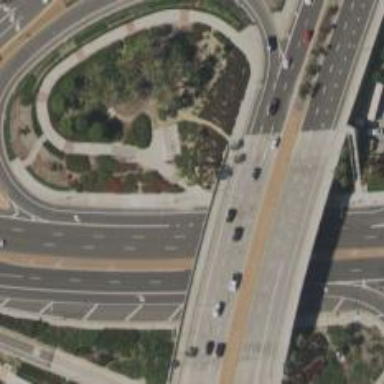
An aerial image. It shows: Bridge over trunk highway expressway.